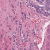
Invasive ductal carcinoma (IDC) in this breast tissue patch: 1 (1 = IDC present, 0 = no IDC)